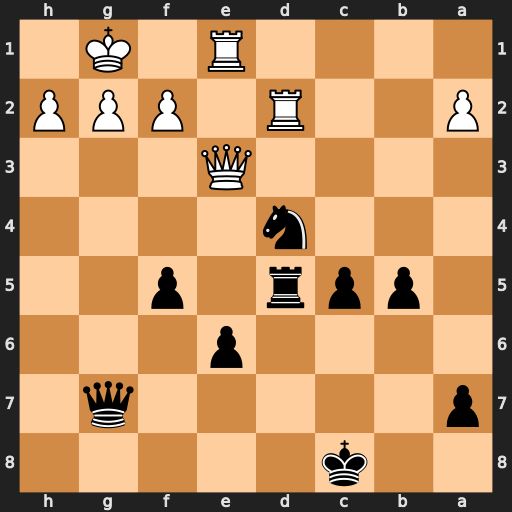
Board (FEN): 2k5/p5q1/4p3/1ppr1p2/3n4/4Q3/P2R1PPP/4R1K1
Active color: b
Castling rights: -
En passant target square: -
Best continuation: Re5 Qxe5 Nf3+ Kh1 Nxe5